Question: Using Python and Matplotlib, I'm trying to produce a figure consisting of two subfigures, each containing a group of plots with a common colour bar. I have almost everything working. The only part I cannot figure out is how to make the top and bottom subplots have the same width - i.e. the 4x2 grid + colour bar should have the same width as the 2x1 grid + colour bar. It is deliberate that the bottom left image is not the same shape as the other plots.
Here's the code I have:
'''
import matplotlib.pyplot as plt
from mpl_toolkits.axes_grid1 import AxesGrid, ImageGrid
from numpy.random import rand
fig = plt.figure(1)
grid1 = ImageGrid(fig, 211,
nrows_ncols = (2, 4),
axes_pad = 0.07,
share_all=True,
label_mode = "L",
cbar_location = "right",
cbar_mode="single",
cbar_size="7%",
cbar_pad="7%",
aspect = True
)
for n in range(8):
im = grid1[n].imshow(rand(10,10),interpolation="nearest")
grid1.axes_all
cb1 = grid1.cbar_axes[0].colorbar(im)
cb1.set_label_text('subfig 1')
grid2 = ImageGrid(fig, 212,
nrows_ncols = (1, 2),
axes_pad = 0.1,
label_mode = "L",
share_all = False,
cbar_location="right",
cbar_mode="single",
cbar_size="7%",
cbar_pad="7%",
aspect = True
)
im = grid2[0].imshow(rand(10,15),interpolation="nearest")
im = grid2[1].imshow(rand(10,10),interpolation="nearest")
cb2 = grid2.cbar_axes[0].colorbar(im)
cb2.set_label_text('subfig 2')
plt.figtext(0.05,0.85,'(a)',size=20)
plt.figtext(0.05,0.45,'(b)',size=20)
plt.show()
'''
Here's the result:

The actual plots are images, so it is important that I maintain the correct aspect ratio for each one.
I think the missing step is to gain access to the axes of each subplot (not of the sub-subplots), but I have no idea how to do that.
I read through the documentation and looked at <URL> at matplotlib.org. There are examples showing how to resize individual 'grid[n]' but I can't find any examples showing how to resize 'grid'. Does anyone have any pointers?
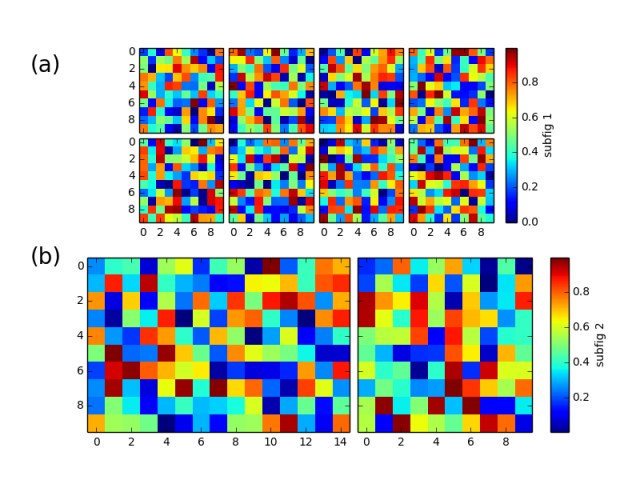
Answer: For me, specifying a figure size helped:
'''
fig = plt.figure(1, (6., 6.))
'''
I also had to change the figtext location:
'''
plt.figtext(0.0,0.85,'(a)',size=20)
plt.figtext(0.0,0.45,'(b)',size=20)
'''
Result:
<URL>